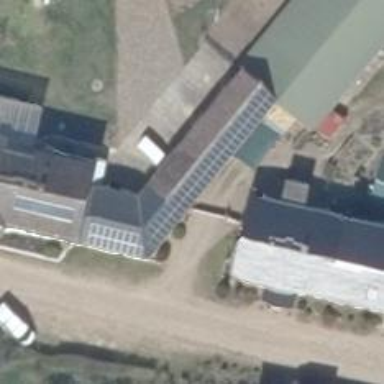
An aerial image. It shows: Small solar photovoltaic panel generator is producing electricity.